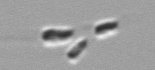
Label: Dinobryon